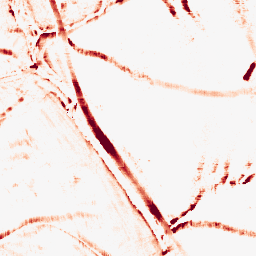
Category: morphological
Decomposition family: morphological_square
Decomposition parameters: operation: opening
size: 10
Upsampling method: bspline
Upsampling parameters: scale: 4
Upsampling scale: 4